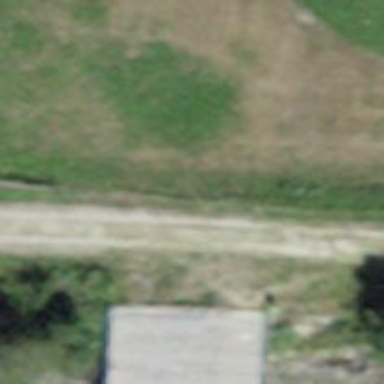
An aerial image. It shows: Path bridge with grass surface.